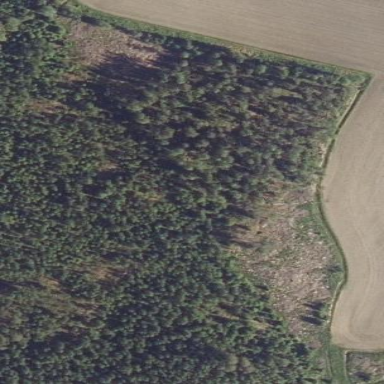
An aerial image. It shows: Beautiful woodland area.